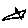
Label: star